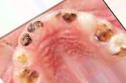
Condition: Caries